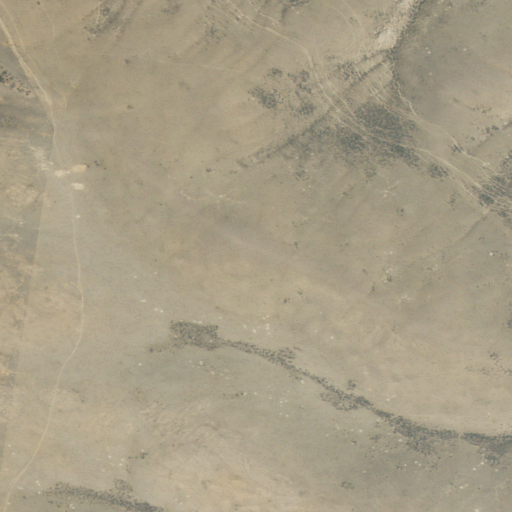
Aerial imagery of mountain in Montana named Red Butte containing grassland and shrub